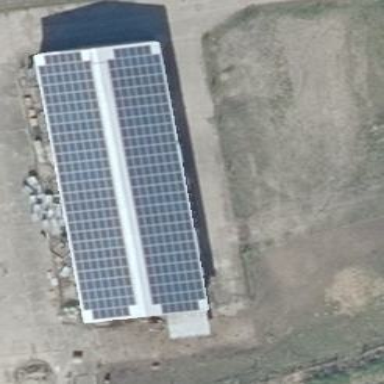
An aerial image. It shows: Building equipped with solar photovoltaic panel for generating electricity. The small installation is solar power generator.